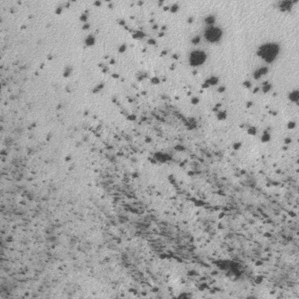
Label: frost